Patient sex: M
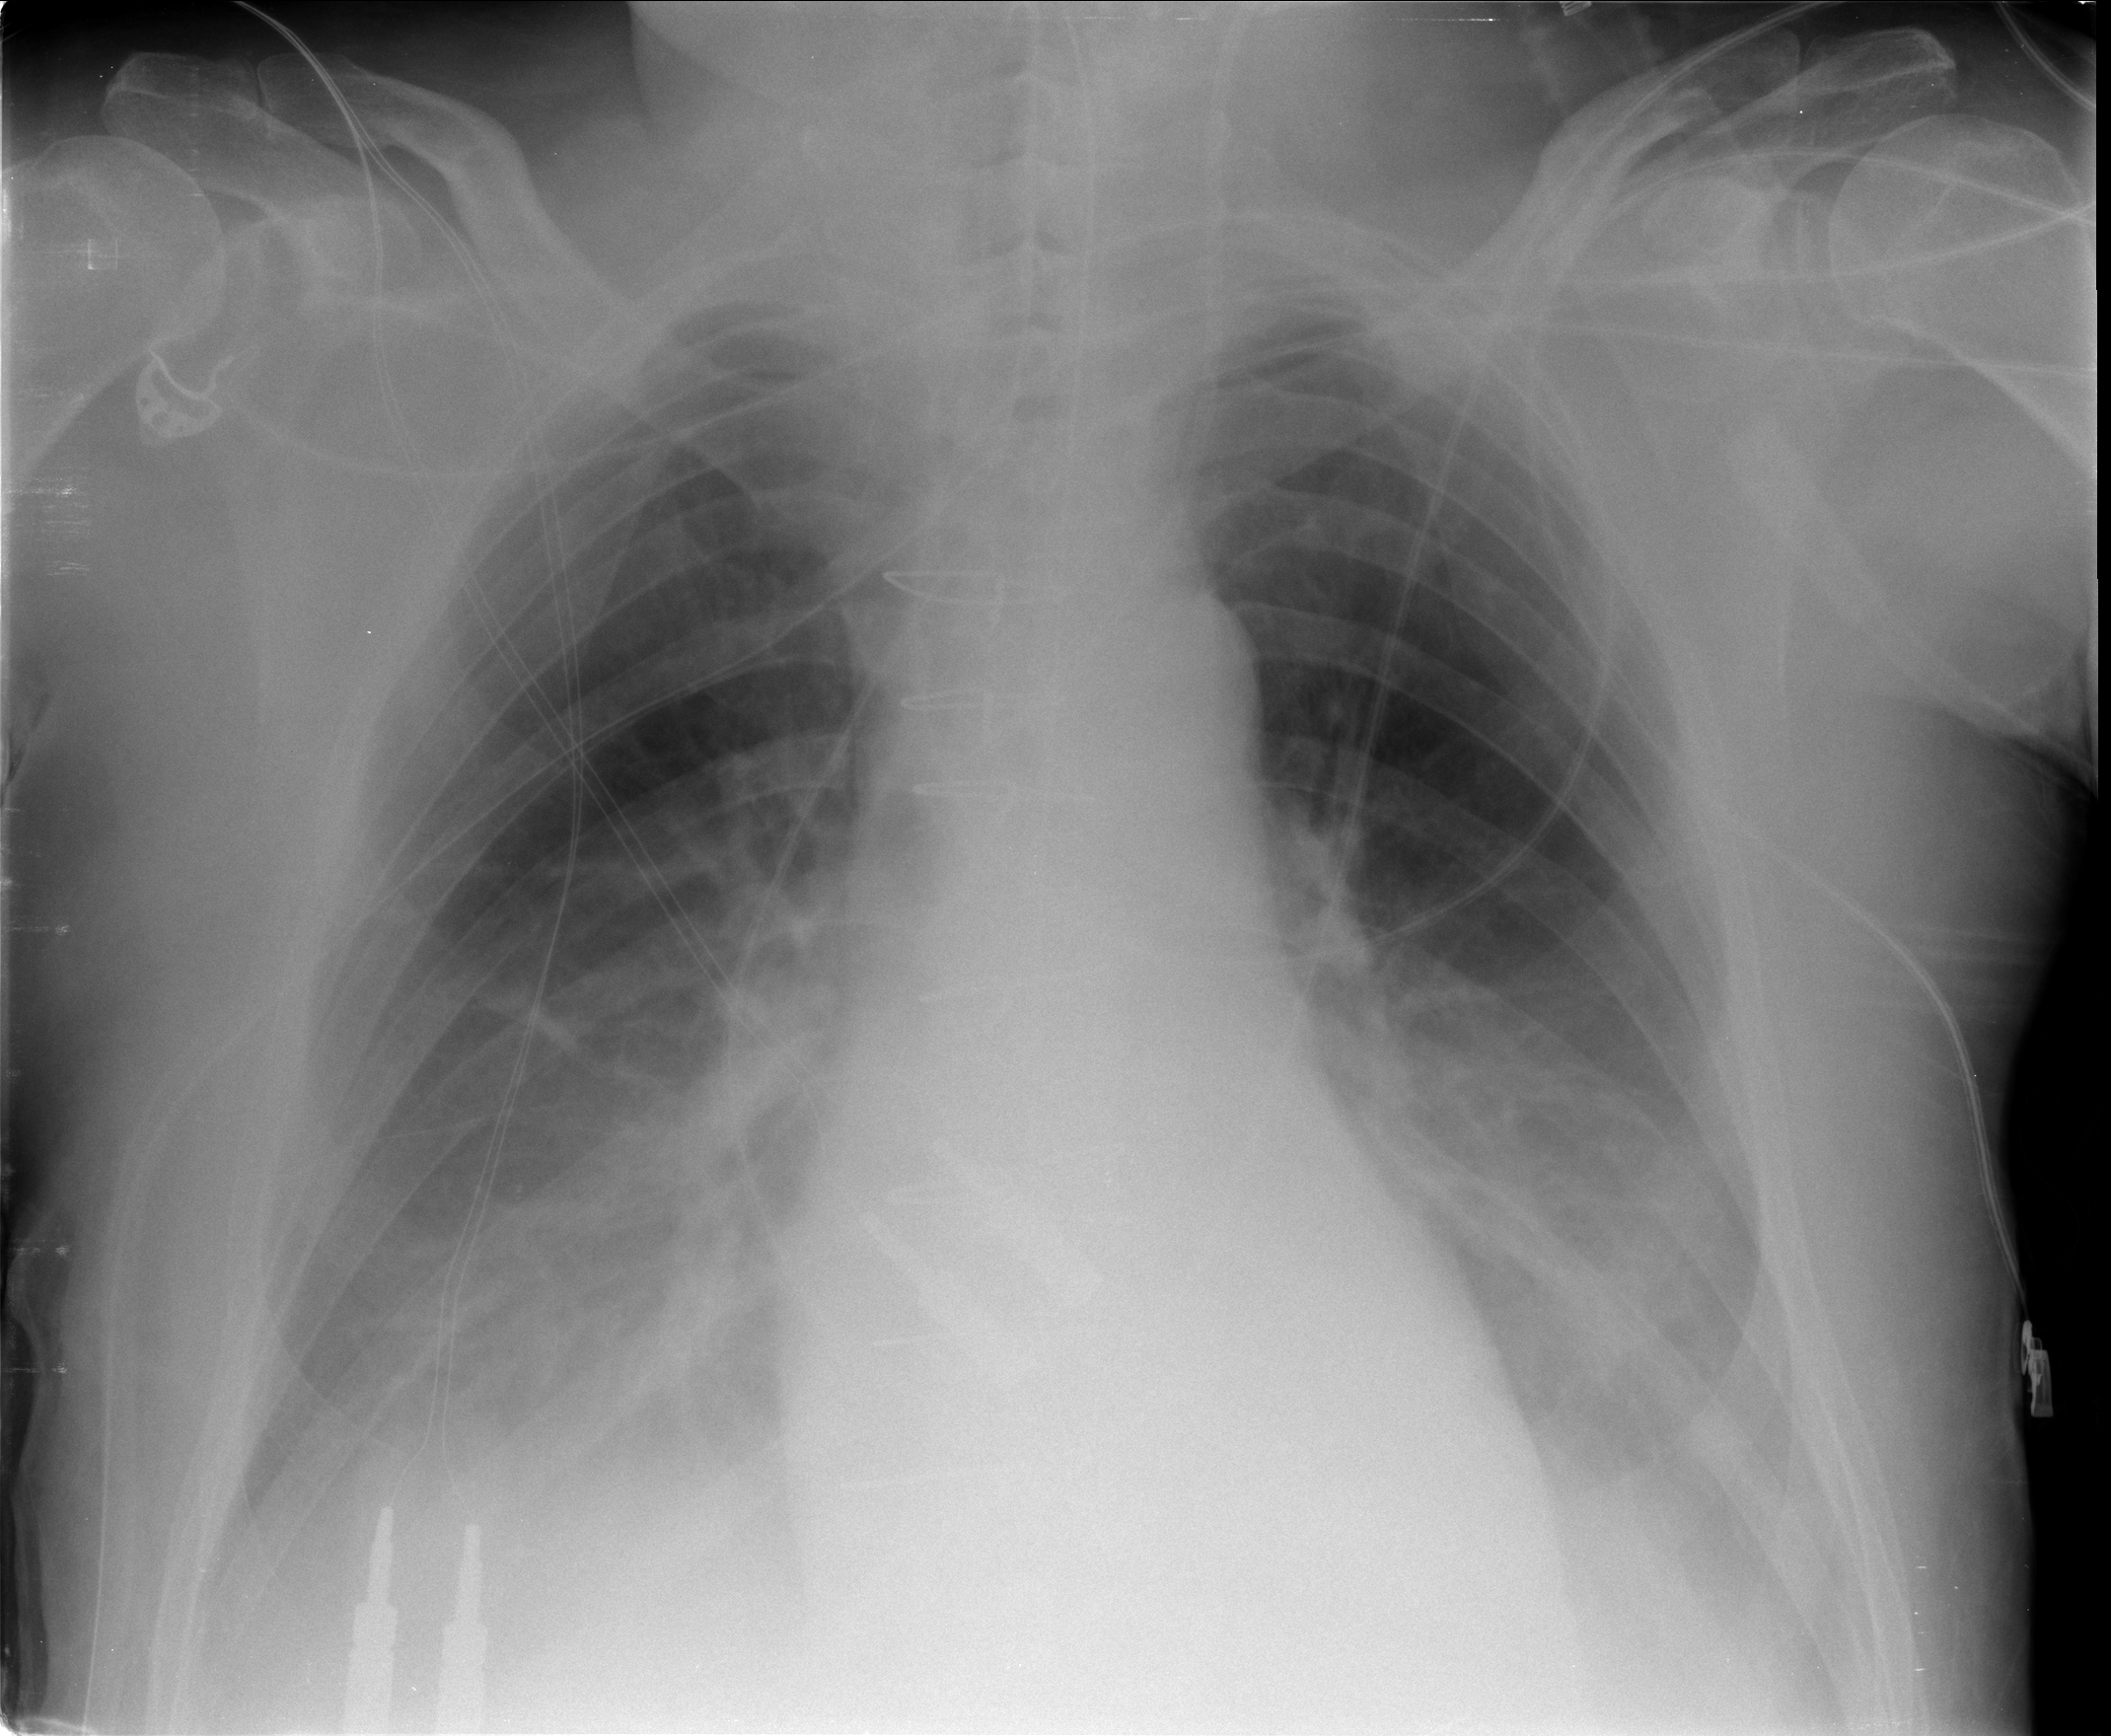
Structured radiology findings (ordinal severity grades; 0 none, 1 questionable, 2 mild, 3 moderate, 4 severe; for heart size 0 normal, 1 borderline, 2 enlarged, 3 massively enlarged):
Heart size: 0
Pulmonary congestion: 0
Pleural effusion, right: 3
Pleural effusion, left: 3
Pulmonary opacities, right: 0
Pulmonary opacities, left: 0
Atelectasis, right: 2
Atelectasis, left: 2